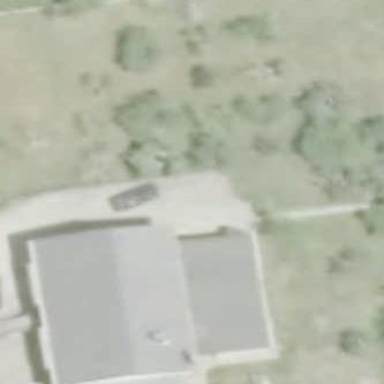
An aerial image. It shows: Simple house.